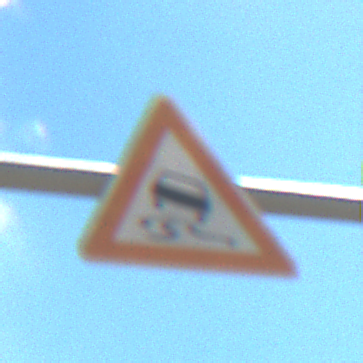
Verkehrszeichen: SchleuderOderRutschgefahr
Umgebung: Outdoor, Nature
Tageszeit: Midday
Wetter: PartlyCloudy
Licht: Natural
Jahreszeit: Autumn
Kontrast: HighContrast